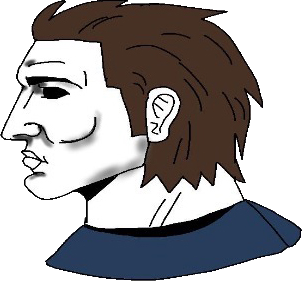
Label: 4_Yes_Chad